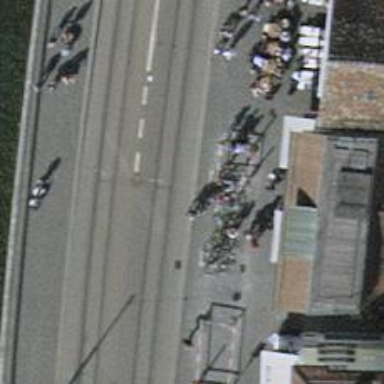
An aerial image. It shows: Bicycle parking area with stands available.